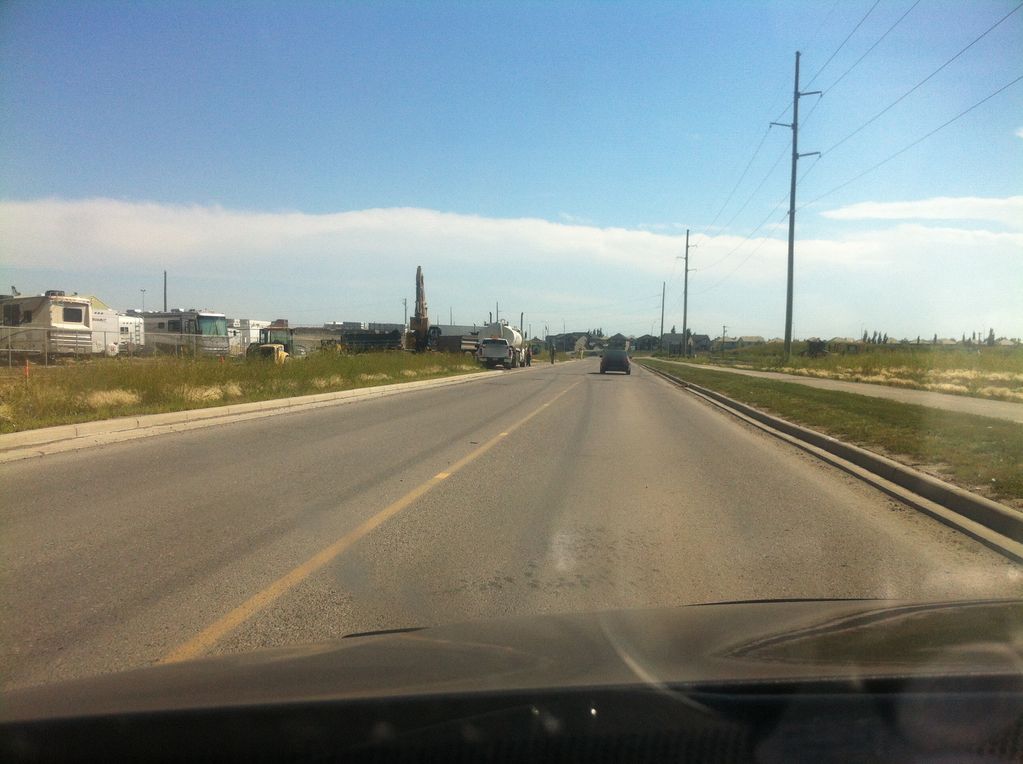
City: calgary